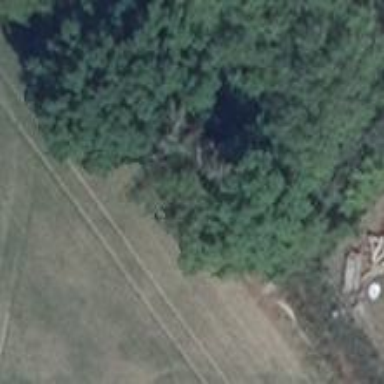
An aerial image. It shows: Hunting stand.